Field crop: tomato
Growth stage: 1
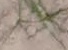
Species: cyperus